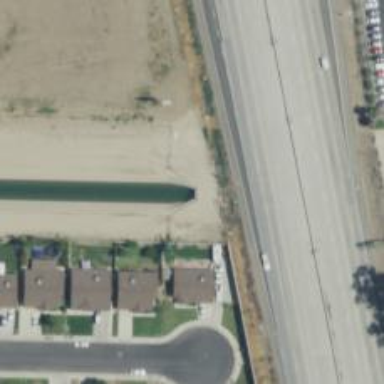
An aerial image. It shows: Culvert tunnel crossing over canal.